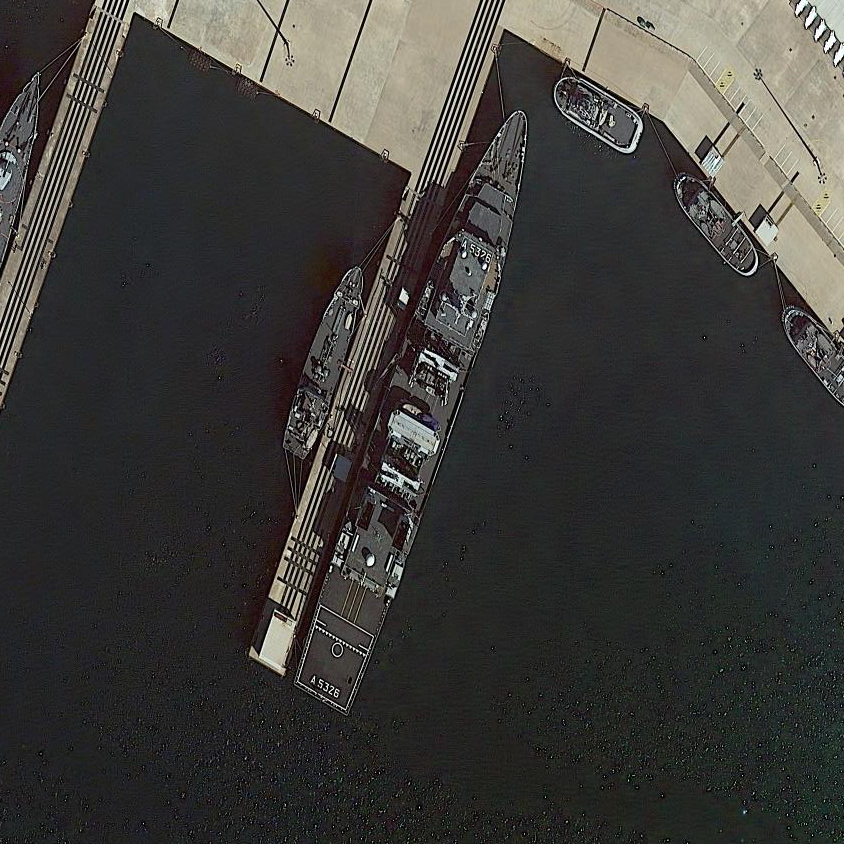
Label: destroyer